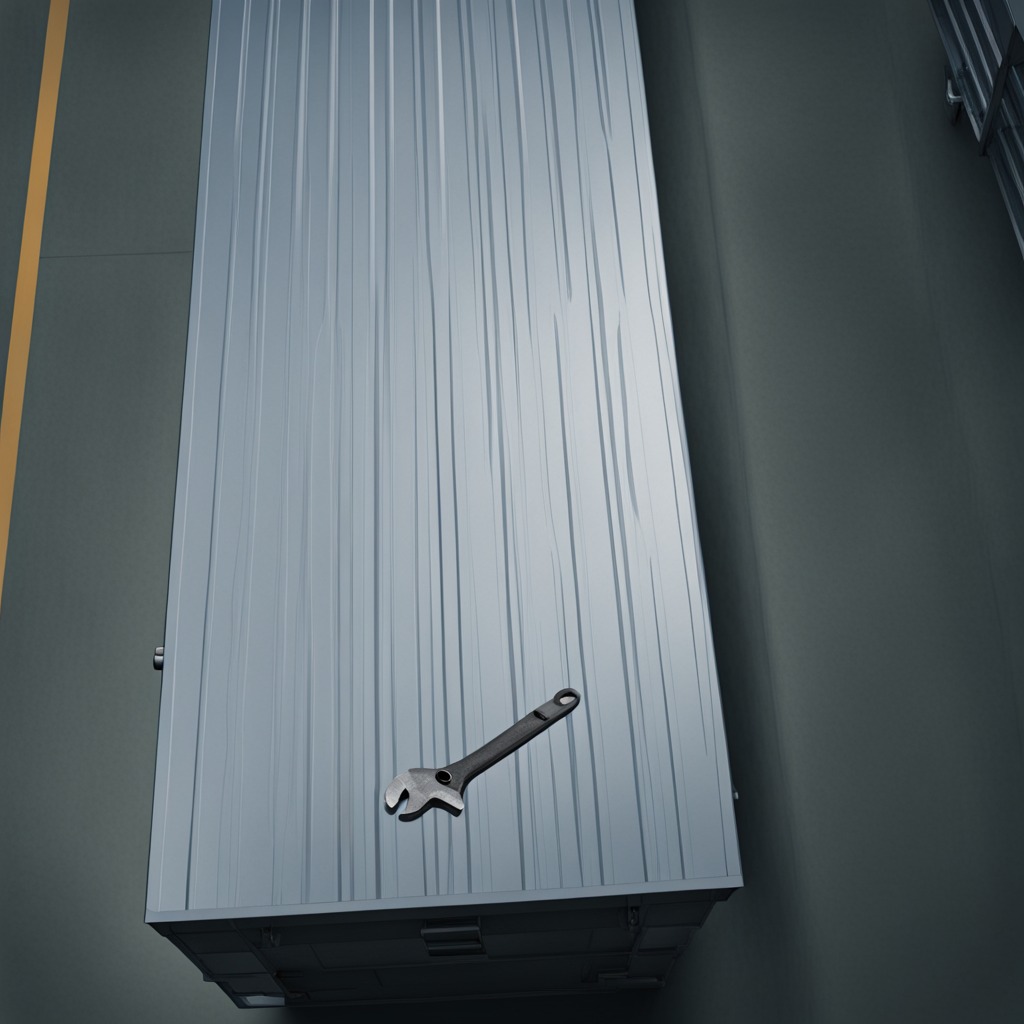
A wrench is lying on a toolbox surface in an airplane hangar workshop.